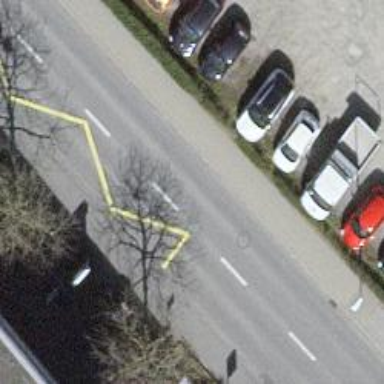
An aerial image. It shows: Public transport stop position.